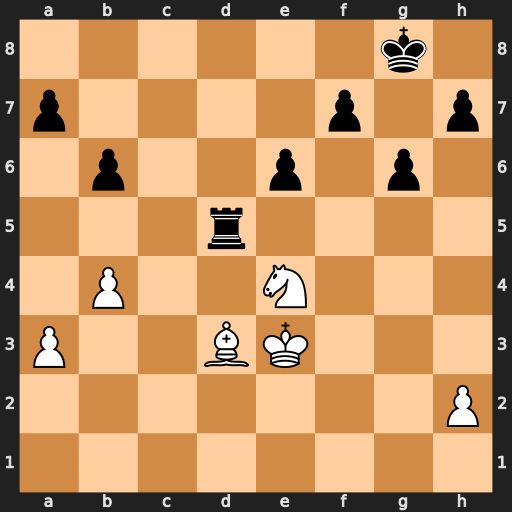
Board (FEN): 6k1/p4p1p/1p2p1p1/3r4/1P2N3/P2BK3/7P/8
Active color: w
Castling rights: -
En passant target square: -
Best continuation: Nf6+ Kf8 Nxd5